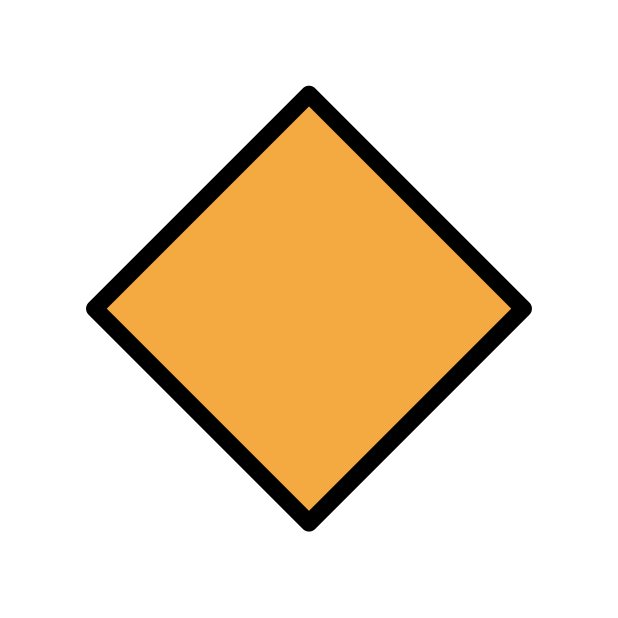
Emoji: 🔶
Name: large orange diamond
Unicode: 0x1f536